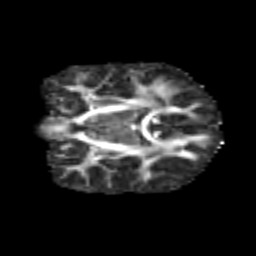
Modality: FA
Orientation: coronal
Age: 7
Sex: male
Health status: healthy